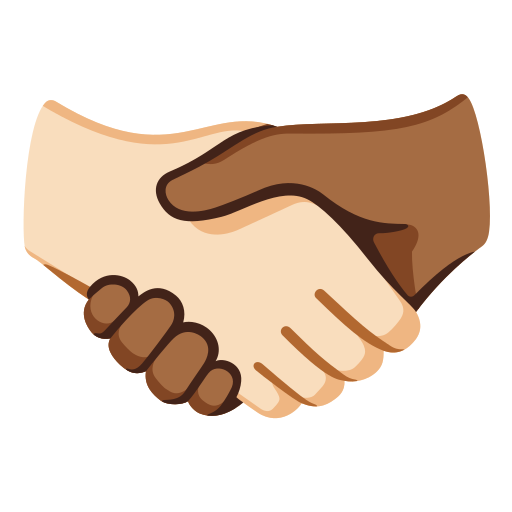
Emoji: 🫱🏻‍🫲🏾